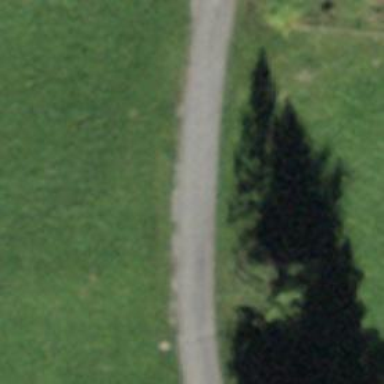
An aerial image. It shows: Driveway leading to service road.